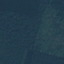
Land use / land cover: Forest